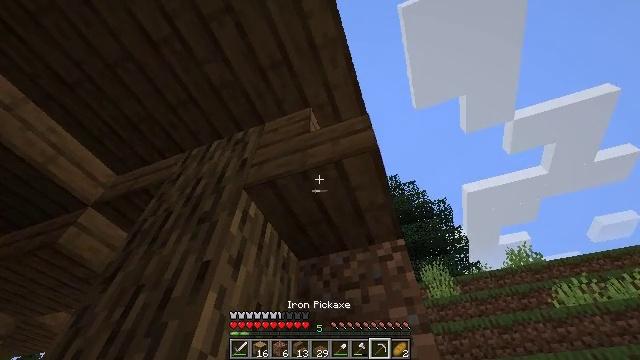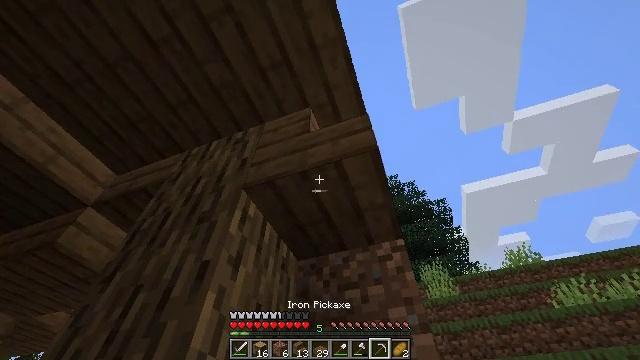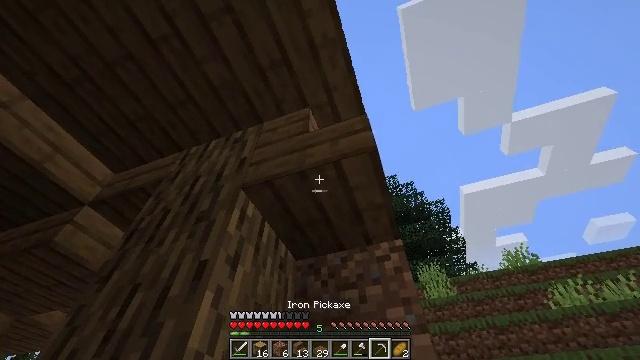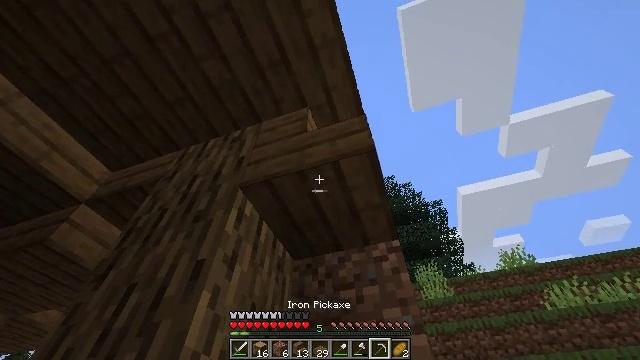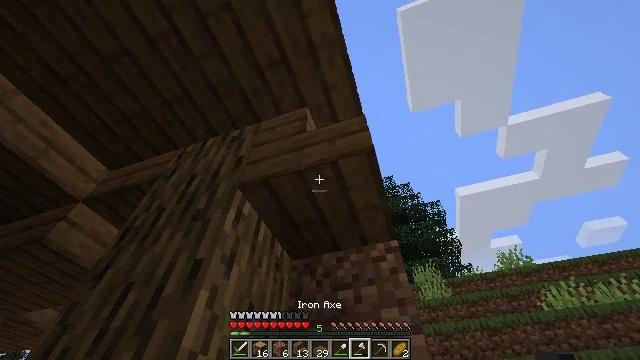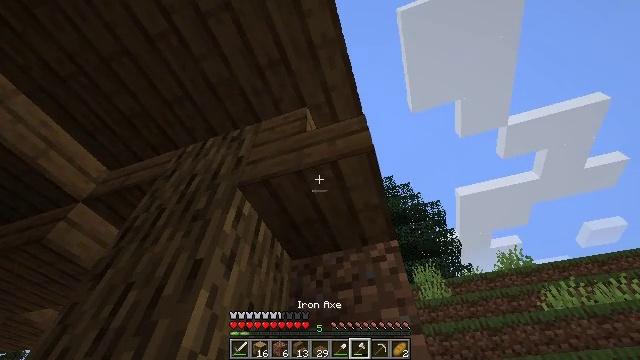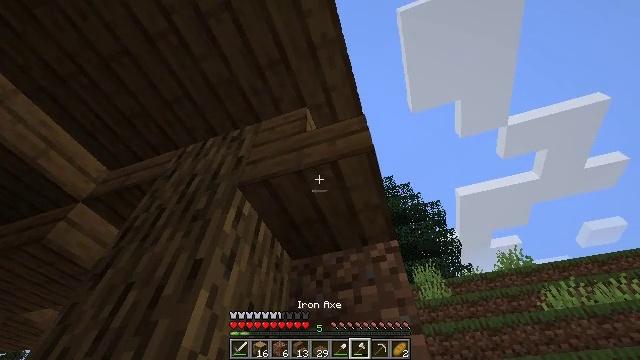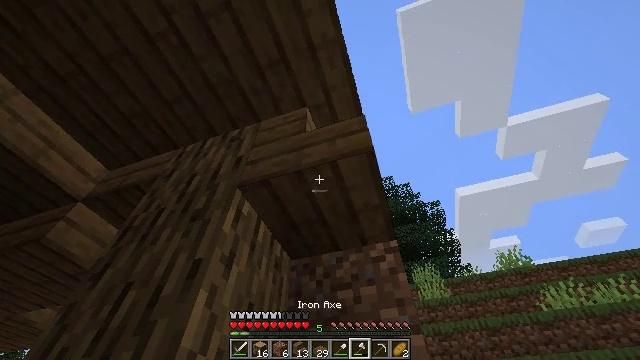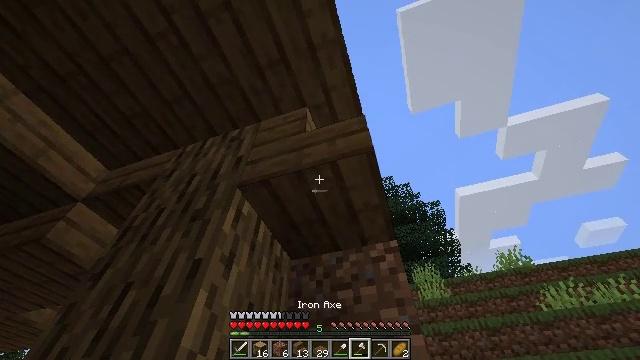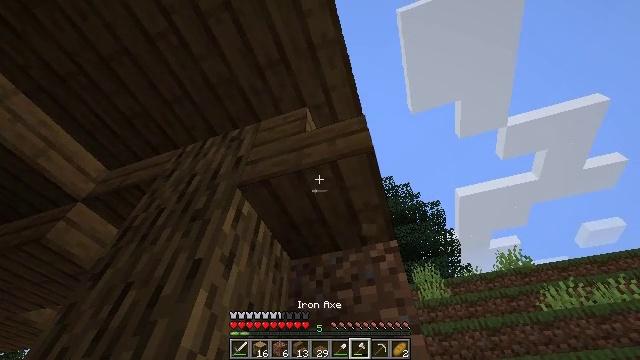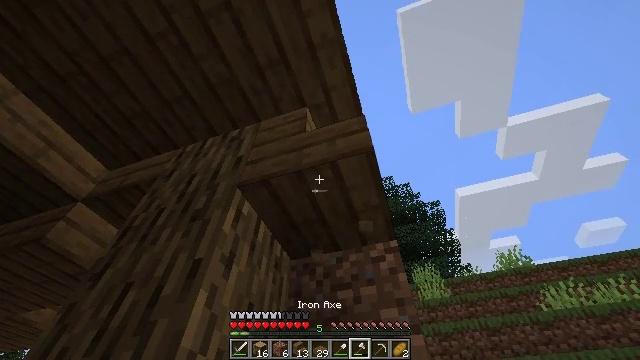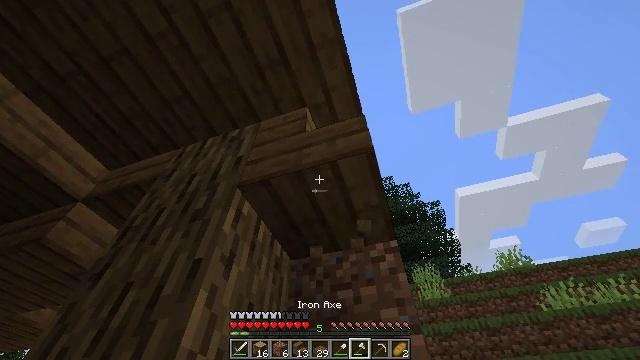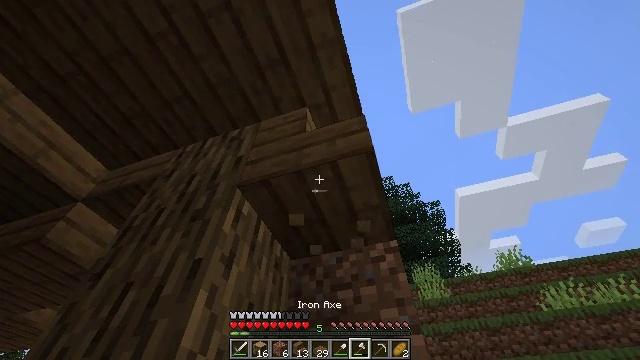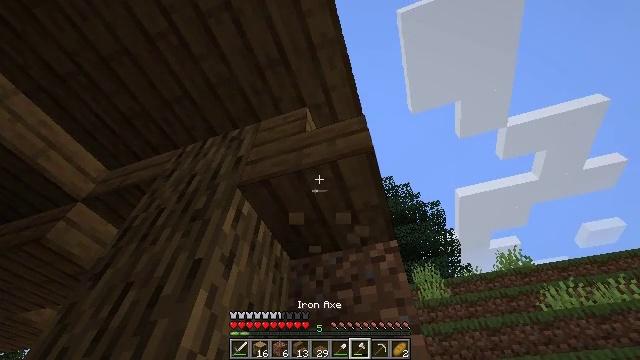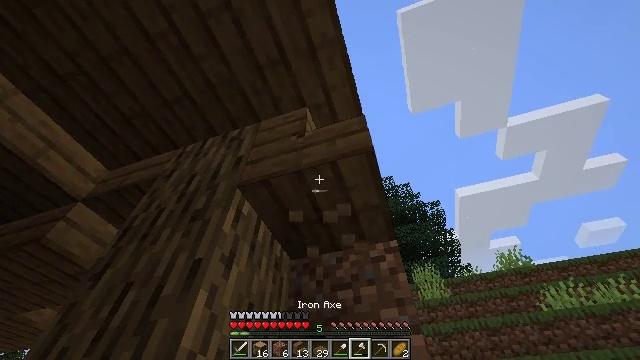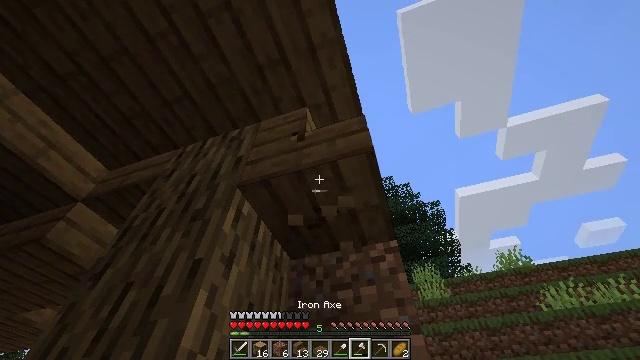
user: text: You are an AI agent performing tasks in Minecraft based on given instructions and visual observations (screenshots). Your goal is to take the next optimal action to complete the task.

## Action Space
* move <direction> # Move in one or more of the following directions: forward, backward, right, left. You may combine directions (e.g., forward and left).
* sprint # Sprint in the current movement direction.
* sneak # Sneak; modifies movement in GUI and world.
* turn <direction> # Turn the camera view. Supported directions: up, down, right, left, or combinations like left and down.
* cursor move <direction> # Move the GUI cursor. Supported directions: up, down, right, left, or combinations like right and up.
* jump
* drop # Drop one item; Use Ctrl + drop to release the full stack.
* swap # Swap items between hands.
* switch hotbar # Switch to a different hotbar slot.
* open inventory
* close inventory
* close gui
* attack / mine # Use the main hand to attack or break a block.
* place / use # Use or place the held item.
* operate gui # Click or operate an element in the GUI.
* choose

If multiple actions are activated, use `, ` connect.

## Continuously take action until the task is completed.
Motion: motion action
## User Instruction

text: Attack the spruce stairs to remove them.
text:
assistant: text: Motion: no_op
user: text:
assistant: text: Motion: no_op
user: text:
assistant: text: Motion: no_op
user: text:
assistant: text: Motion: no_op
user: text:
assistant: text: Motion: no_op
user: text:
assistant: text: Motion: no_op
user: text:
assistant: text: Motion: no_op
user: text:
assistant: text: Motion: no_op
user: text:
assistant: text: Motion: attack / mine
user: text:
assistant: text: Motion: attack / mine
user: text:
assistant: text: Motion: attack / mine
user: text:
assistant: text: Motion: attack / mine
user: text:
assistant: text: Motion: attack / mine
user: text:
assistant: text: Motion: attack / mine
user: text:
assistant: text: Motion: attack / mine
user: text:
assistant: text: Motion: attack / mine
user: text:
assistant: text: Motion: attack / mine
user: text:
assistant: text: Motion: attack / mine
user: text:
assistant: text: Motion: attack / mine
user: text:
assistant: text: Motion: attack / mine
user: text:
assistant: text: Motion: attack / mine
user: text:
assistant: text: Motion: attack / mine
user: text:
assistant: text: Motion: attack / mine
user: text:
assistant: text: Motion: attack / mine
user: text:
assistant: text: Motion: attack / mine
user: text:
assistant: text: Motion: attack / mine
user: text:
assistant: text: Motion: attack / mine
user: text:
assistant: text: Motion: no_op